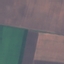
Land use / land cover: AnnualCrop